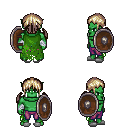
a pixel art fantasy rpg character, male body template, orc, green skin, green tattered cape, magenta pants, white blonde twin-tailed hairstyle, white cloth bandages, white slippers, shield, four views (front, back, left, right), 2x2 character sprite sheet, small pixel art, hard edges, no anti-aliasing